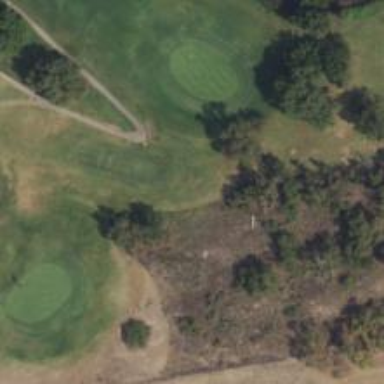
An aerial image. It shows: Well-maintained path used for golfing.